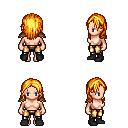
a pixel art fantasy rpg character, female body template, human, light skin, leather shoulder armor, gold greaves, light blonde long hairstyle, black shoes, four views (front, back, left, right), 2x2 character sprite sheet, small pixel art, hard edges, no anti-aliasing